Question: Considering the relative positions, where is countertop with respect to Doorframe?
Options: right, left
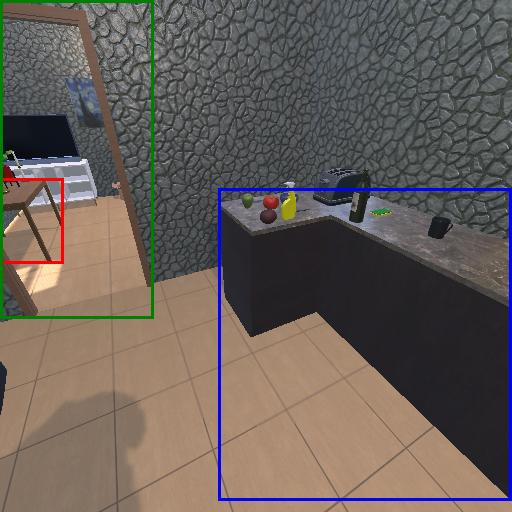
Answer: right